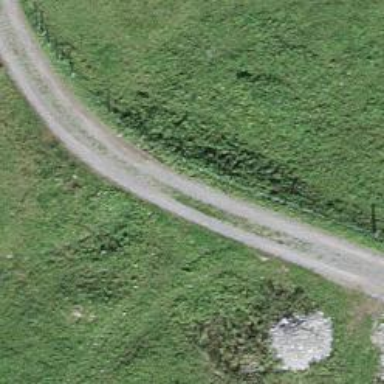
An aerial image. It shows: Track with grade 1 quality.